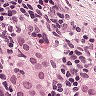
Metastatic tissue present: yes